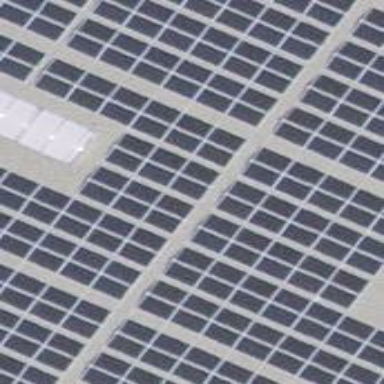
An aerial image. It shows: Solar power generator with photovoltaic panels.